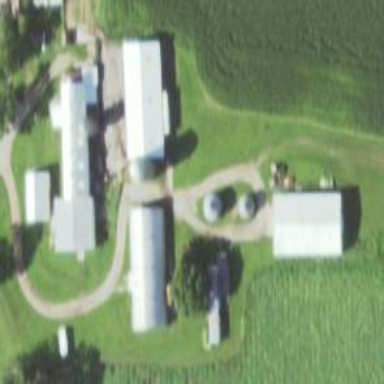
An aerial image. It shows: Silo.